Interaction volume radius: 5 \u00c5
Interaction volume height: 15 \u00c5
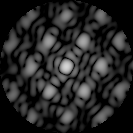
Disorder parameter: 0.3003